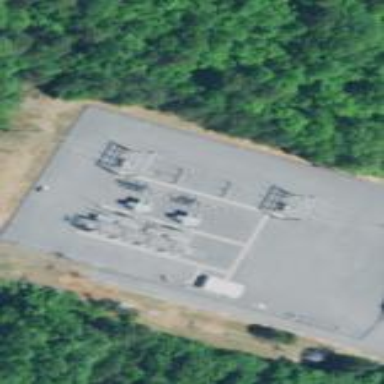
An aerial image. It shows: Distribution level power substation surrounded by fence.